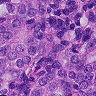
Metastatic tissue present: yes